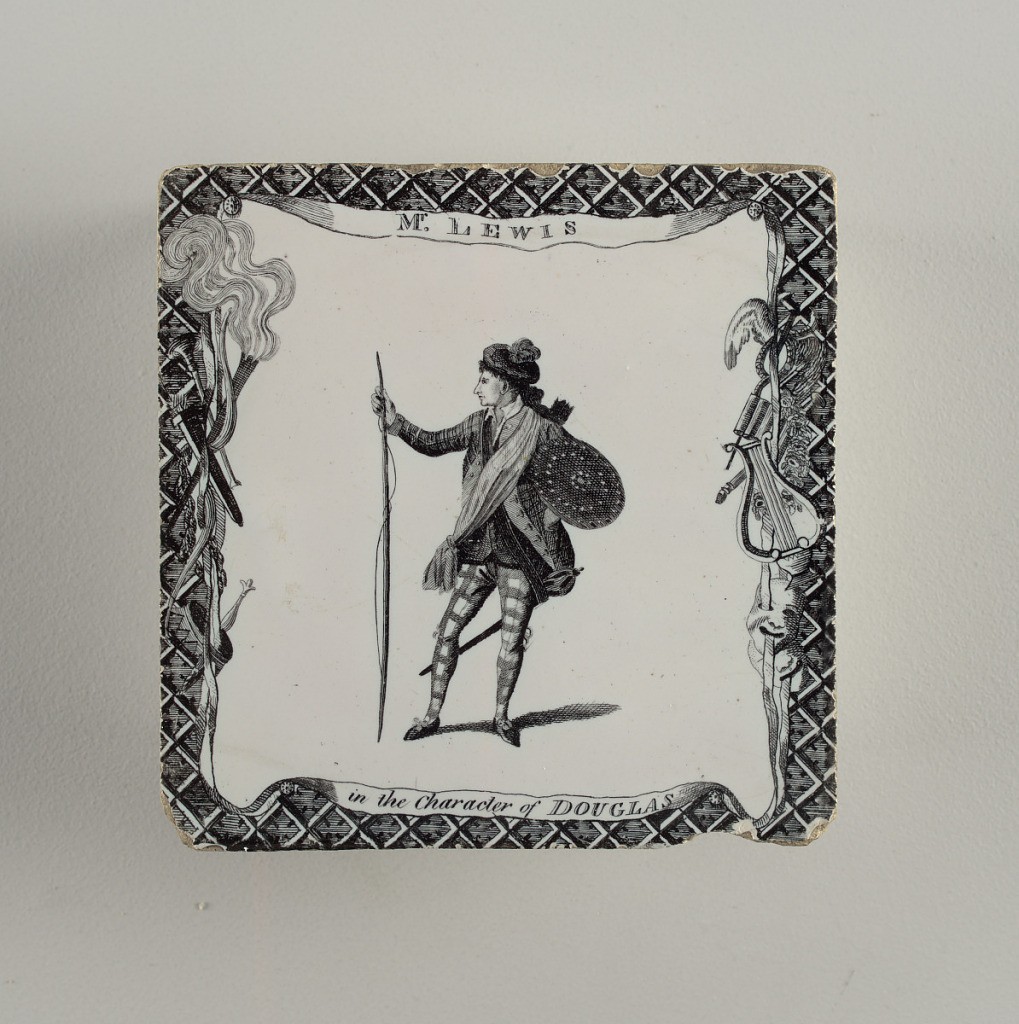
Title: Tile
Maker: Zachariah Barnes, 1743 – 1820
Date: ca. 1778
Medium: Tin-enamelled earthenware, transfer-printed back on white
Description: Square tile. "Mr. [William Thomas] Lewis in the Character of Douglas". Standing figure, armed, body facing observer, head to left, one hand resting on bow at left. Latticed border with trophies and a banderole. Design from Bell's British Theatre, 1776-78.